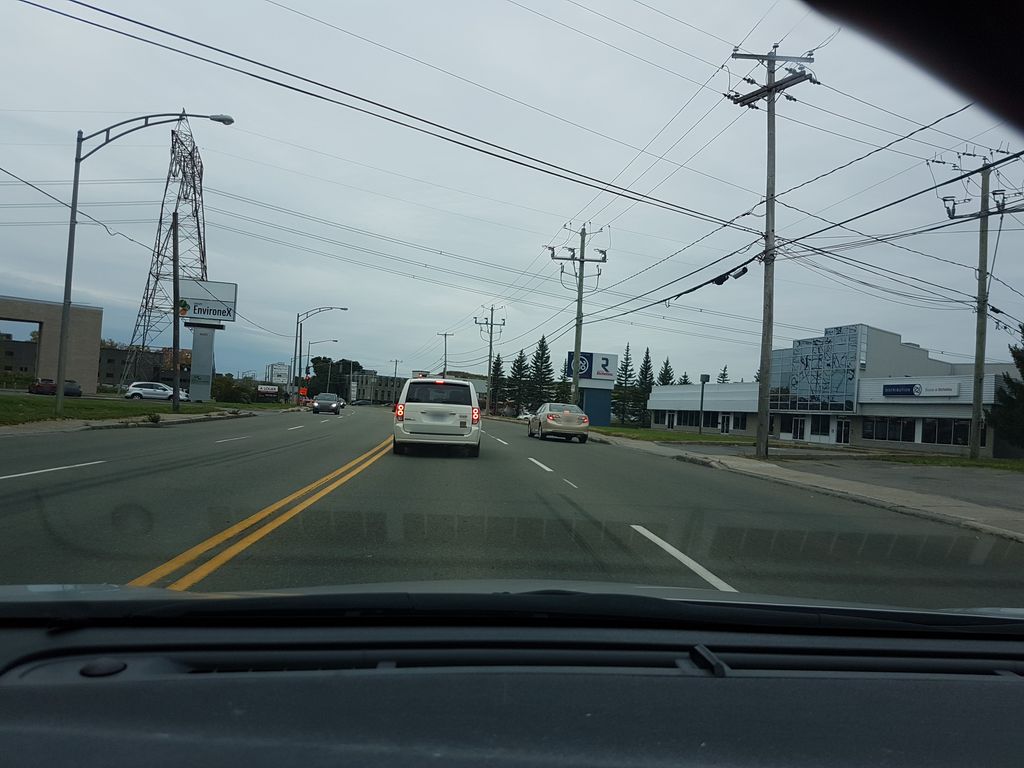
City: quebec_city